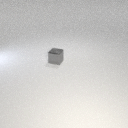
small gray metal cube